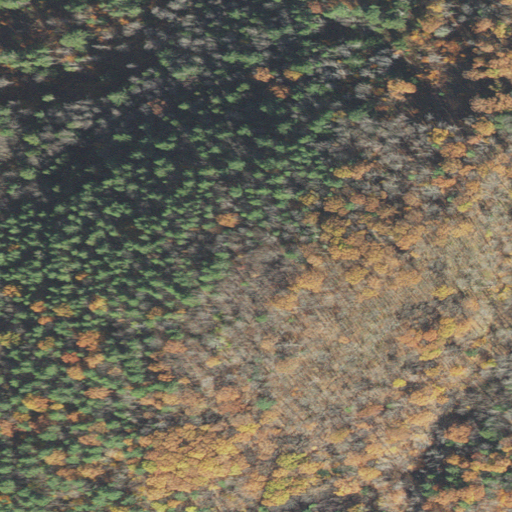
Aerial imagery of mountain in Vermont named Whitney Hill containing deciduous forest, evergreen forest, and mixed forest